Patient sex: F
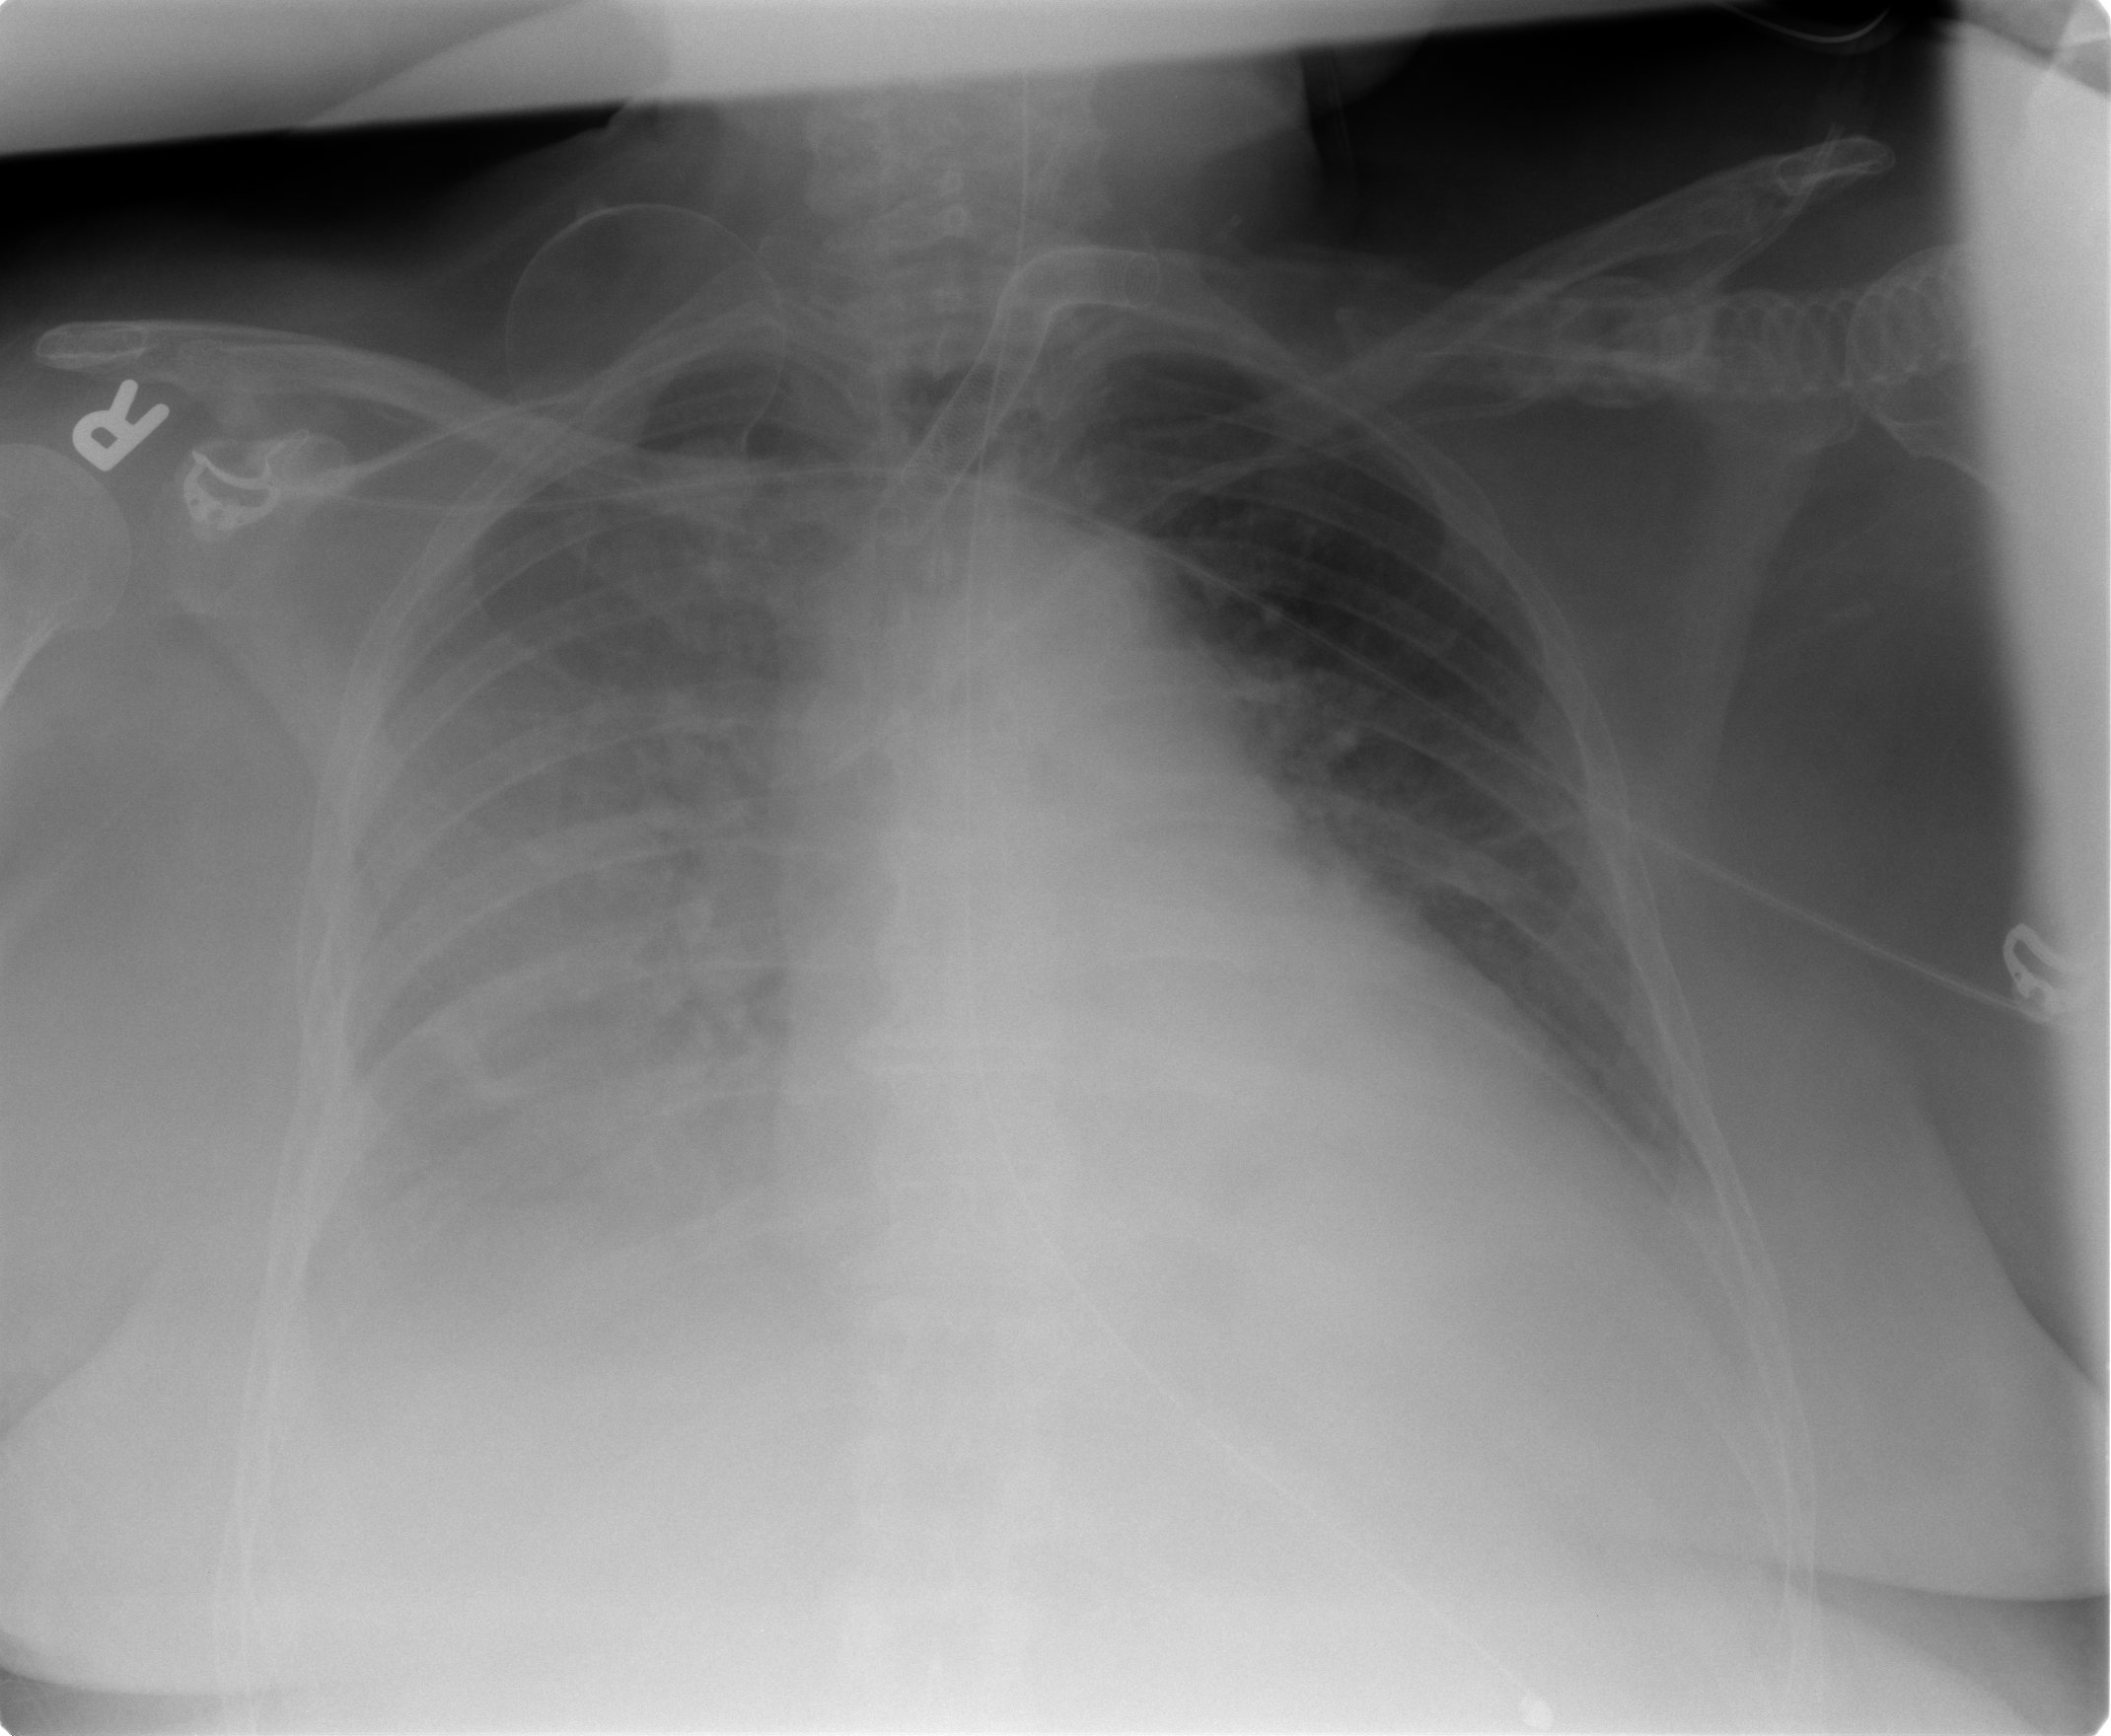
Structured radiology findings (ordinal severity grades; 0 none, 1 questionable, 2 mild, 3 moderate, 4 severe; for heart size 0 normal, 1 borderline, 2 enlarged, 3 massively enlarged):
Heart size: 2
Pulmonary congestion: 2
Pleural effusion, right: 3
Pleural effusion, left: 2
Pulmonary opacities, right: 1
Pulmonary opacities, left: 1
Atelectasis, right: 2
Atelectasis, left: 2